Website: bh-photo
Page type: review-order
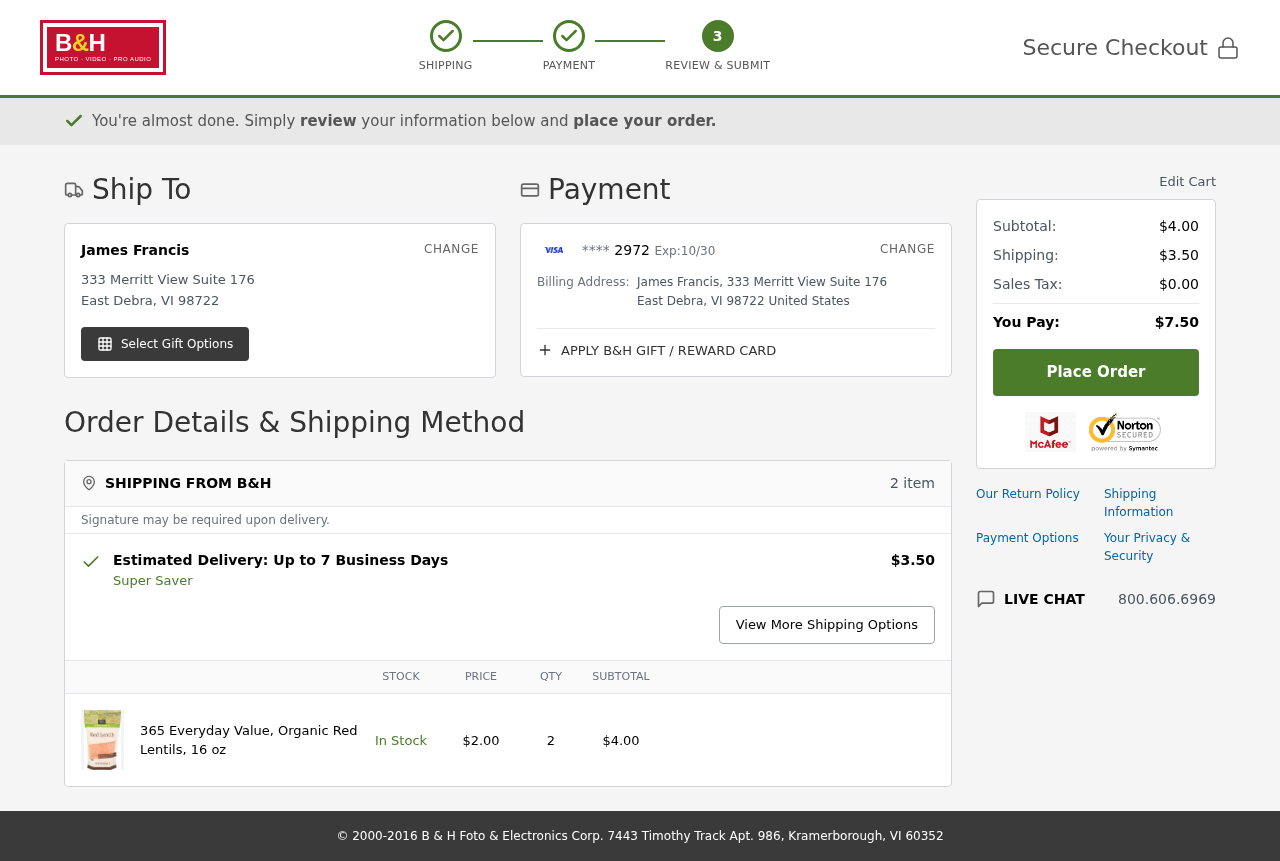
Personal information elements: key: PII_CARD_EXPIRY
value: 10/30
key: PII_CARD_LAST4
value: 2972
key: PII_CITY
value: East Debra
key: PII_COUNTRY
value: United States
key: PII_FULLNAME
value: James Francis
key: PII_POSTCODE
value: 98722
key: PII_STATE_ABBR
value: VI
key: PII_STREET
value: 333 Merritt View Suite 176
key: PII_FULLNAME2
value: James Francis
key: PII_CITY2
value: East Debra
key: PII_STATE_ABBR2
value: VI
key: PII_POSTCODE_FULL
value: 98722
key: PII_POSTCODE_NUMERIC
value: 98722
Product elements: key: PRODUCT1_NAME
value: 365 Everyday Value, Organic Red Lentils, 16 oz
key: PRODUCT1_PRICE
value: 2
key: PRODUCT1_QUANTITY
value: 2
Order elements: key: ORDER_NUM_ITEMS
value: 2 item
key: ORDER_SHIPPING_COST
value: $3.50
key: ORDER_SUBTOTAL
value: $4.00
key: ORDER_SUBTOTAL2
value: $4.00
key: ORDER_SHIPPING_COST2
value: $3.50
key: ORDER_TAX
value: $0.00
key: ORDER_TOTAL
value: $7.50